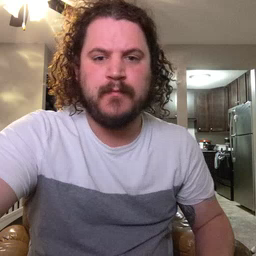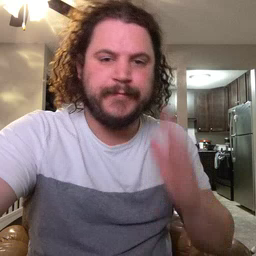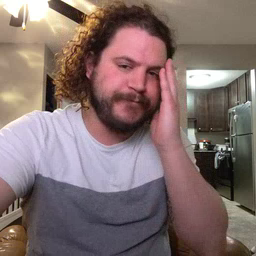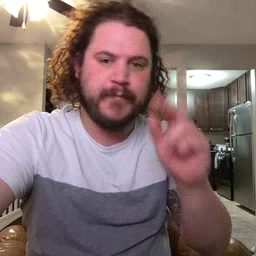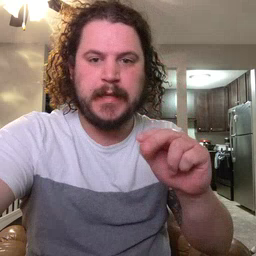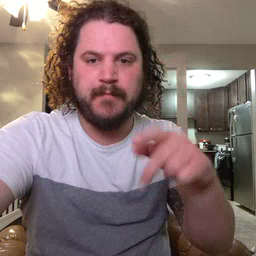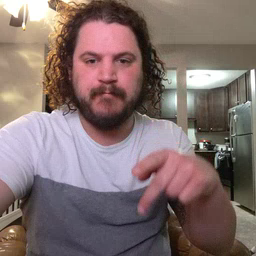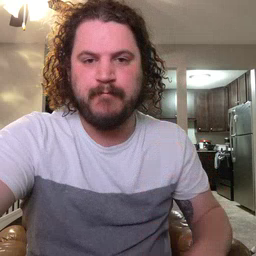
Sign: nap